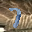
Label: 7